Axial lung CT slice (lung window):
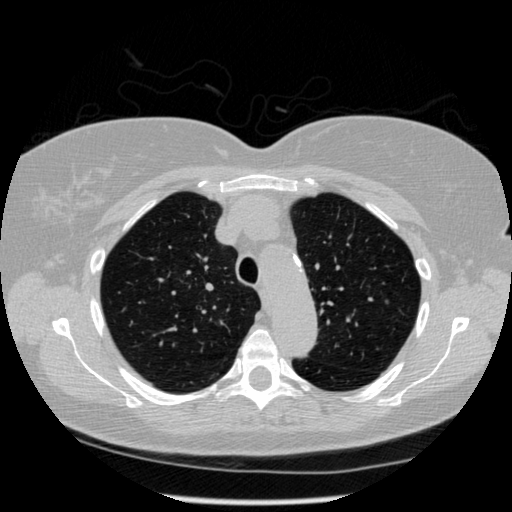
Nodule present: yes
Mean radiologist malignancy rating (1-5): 3